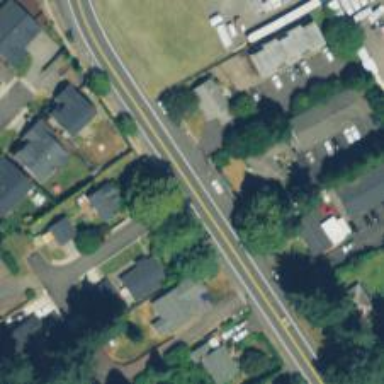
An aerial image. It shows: Residential road with sidewalk on the left.